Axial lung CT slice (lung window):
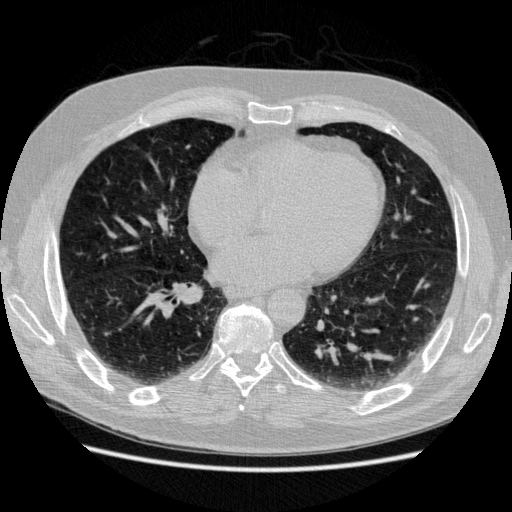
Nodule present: no